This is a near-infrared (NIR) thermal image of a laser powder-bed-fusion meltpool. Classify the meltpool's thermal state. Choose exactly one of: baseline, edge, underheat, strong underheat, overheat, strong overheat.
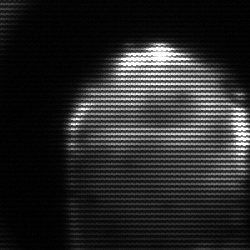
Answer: edge